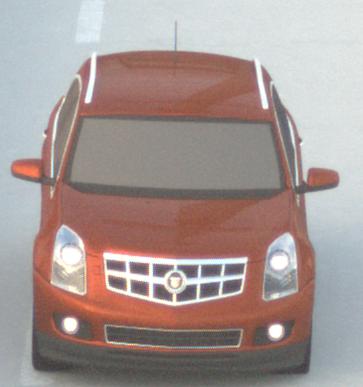
Make: Cadillac
Model: SRX 3.0 V6
Detailed model: SRX (II)
Model produced from: 2010/12
Model produced until: 2012/01
Doors: 5
Color: orange
Road condition: dry road
Daytime: sunrise or sunset
Contrast: low contrast